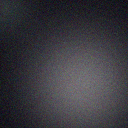
Screen state: off